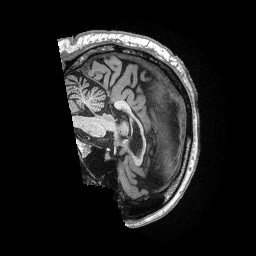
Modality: T1w
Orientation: sagittal
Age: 75
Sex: male
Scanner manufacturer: siemens
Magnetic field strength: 3 T
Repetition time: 2.53 s
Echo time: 0.00144 s